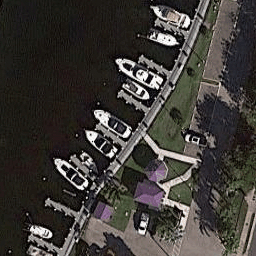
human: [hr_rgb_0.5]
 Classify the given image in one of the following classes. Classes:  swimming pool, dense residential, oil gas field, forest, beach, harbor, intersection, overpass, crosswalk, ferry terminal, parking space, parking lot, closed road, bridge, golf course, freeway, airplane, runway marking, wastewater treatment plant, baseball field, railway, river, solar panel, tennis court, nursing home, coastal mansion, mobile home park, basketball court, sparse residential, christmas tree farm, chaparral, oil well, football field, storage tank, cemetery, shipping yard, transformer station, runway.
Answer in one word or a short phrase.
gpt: harbor